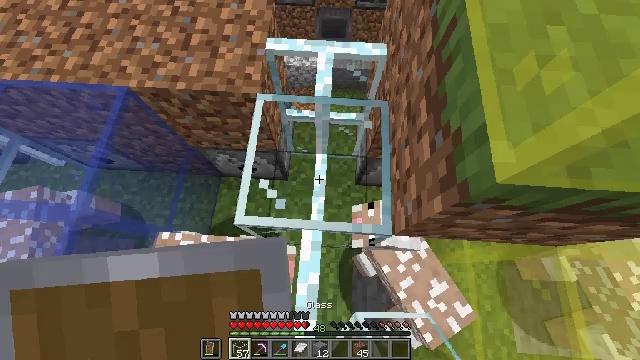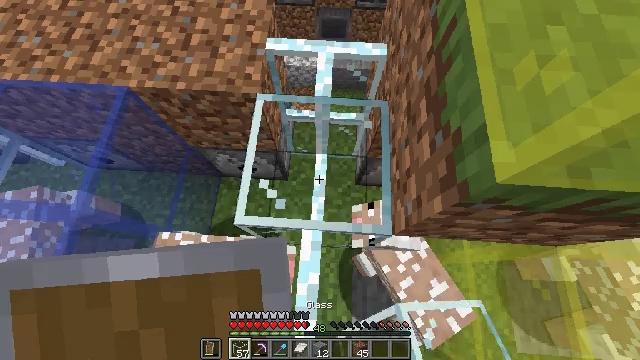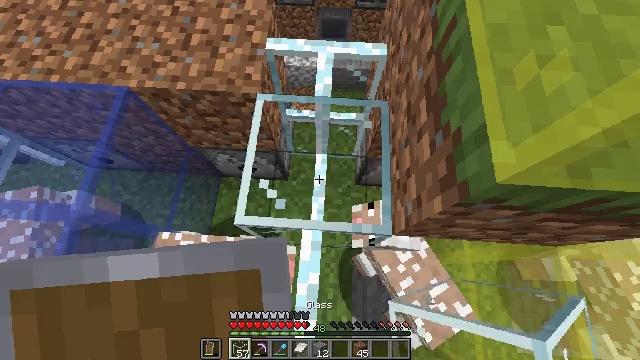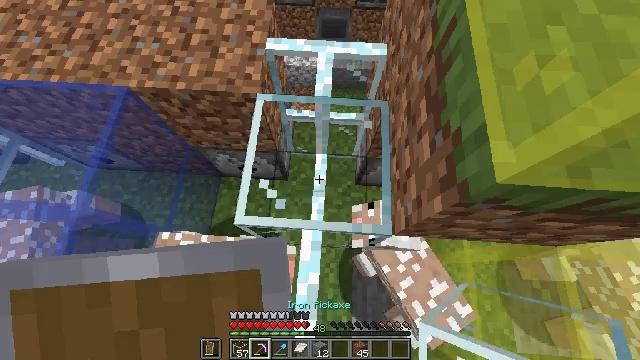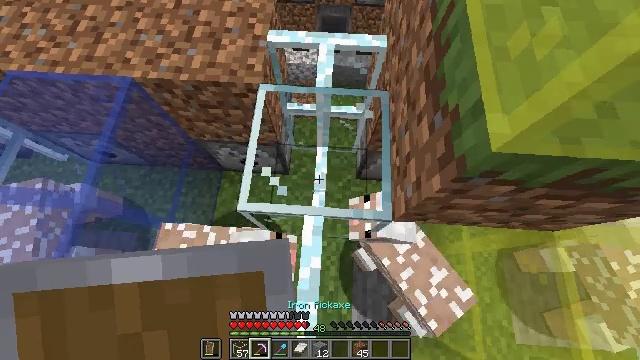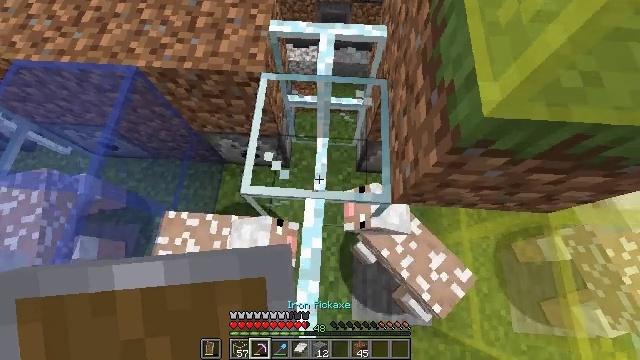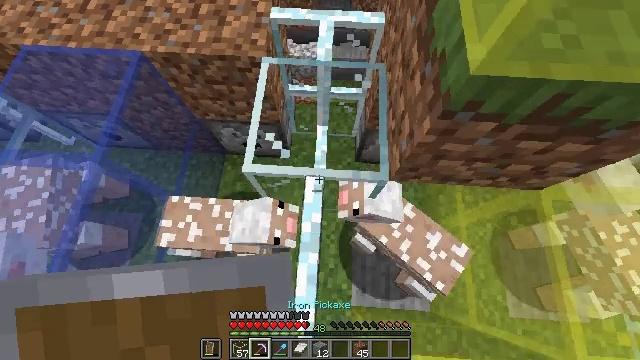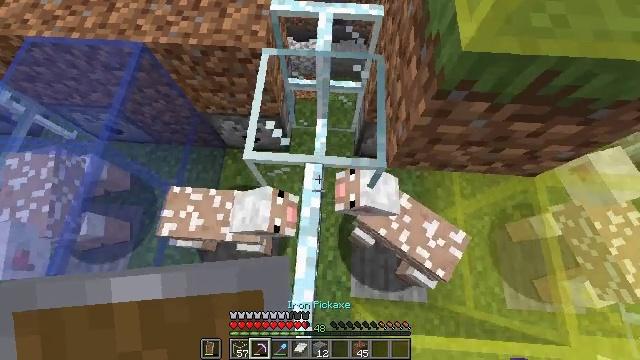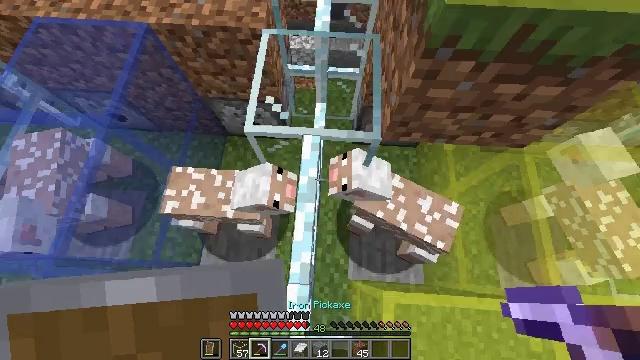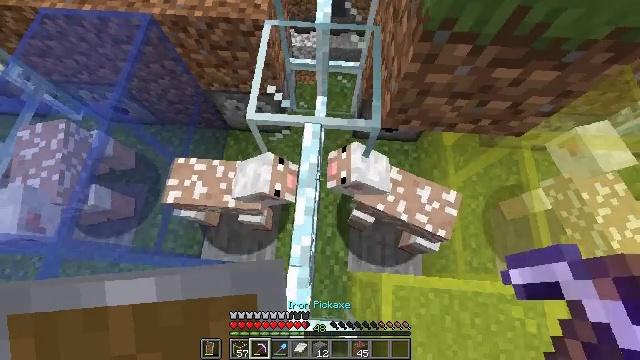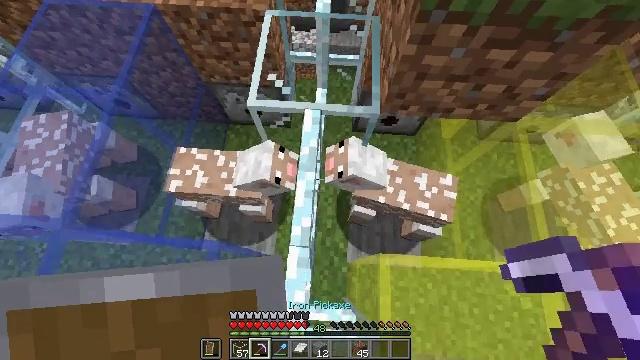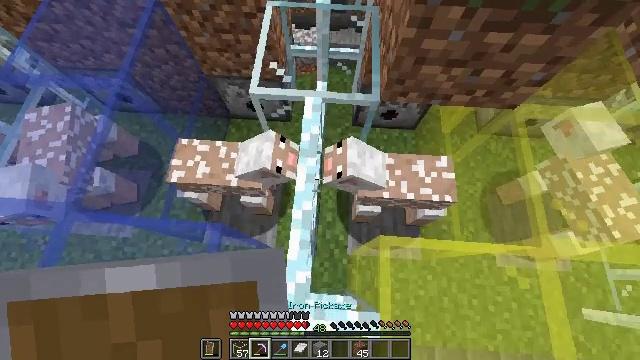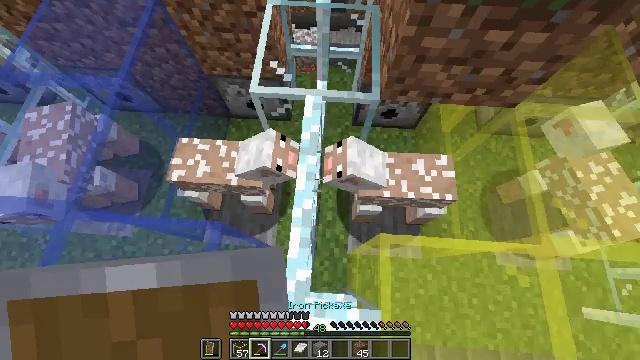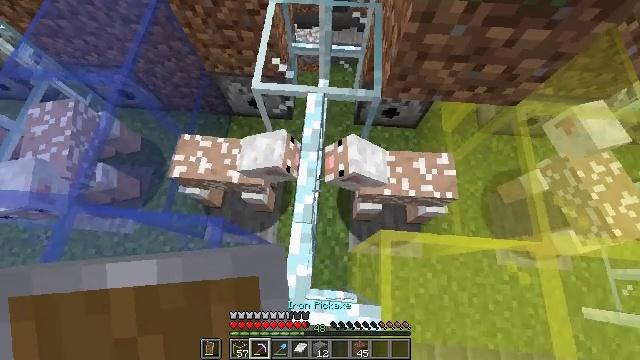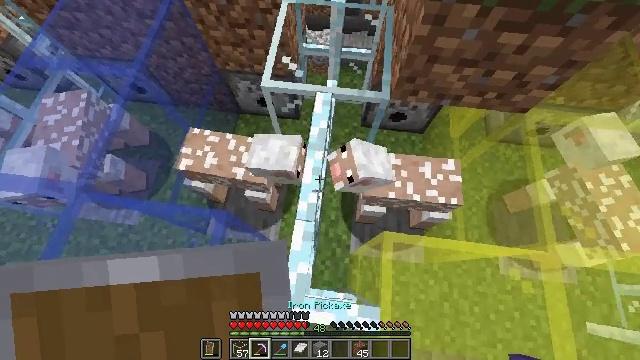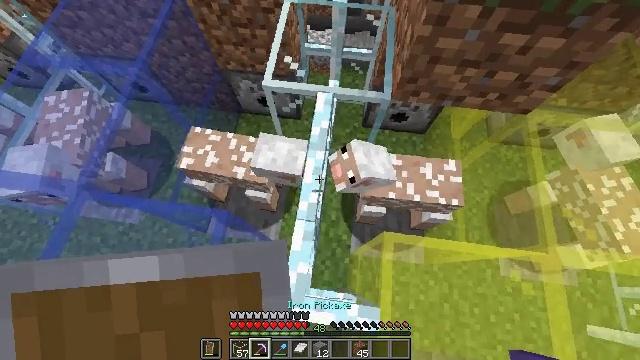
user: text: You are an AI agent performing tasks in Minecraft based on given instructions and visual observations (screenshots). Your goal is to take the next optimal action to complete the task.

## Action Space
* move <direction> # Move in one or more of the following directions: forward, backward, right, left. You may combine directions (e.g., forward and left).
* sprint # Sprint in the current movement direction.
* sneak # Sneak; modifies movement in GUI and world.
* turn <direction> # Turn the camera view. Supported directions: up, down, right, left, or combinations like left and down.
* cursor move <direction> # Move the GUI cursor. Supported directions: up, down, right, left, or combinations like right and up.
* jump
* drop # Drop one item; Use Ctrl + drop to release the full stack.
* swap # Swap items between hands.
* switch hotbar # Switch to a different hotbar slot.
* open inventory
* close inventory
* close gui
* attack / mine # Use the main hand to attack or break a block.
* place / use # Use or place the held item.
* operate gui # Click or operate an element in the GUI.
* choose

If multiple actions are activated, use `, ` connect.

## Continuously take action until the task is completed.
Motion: motion action
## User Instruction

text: Destroy the glass pane to clear a path.
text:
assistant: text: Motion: no_op
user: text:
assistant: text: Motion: no_op
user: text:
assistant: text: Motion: no_op
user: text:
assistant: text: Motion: move back
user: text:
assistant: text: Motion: move back
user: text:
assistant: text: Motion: move back
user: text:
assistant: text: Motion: move back
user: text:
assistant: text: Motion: move back
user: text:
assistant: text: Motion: no_op
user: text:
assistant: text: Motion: no_op
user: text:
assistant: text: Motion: no_op
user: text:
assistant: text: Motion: no_op
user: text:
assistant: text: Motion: no_op
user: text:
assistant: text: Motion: turn left
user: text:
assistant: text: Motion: no_op
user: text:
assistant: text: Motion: turn left
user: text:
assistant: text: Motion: turn left
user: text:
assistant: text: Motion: turn left
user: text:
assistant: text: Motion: no_op
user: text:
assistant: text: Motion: no_op
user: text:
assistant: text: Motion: no_op
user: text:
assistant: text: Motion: attack / mine
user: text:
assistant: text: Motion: attack / mine
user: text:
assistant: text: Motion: attack / mine
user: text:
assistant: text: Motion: attack / mine
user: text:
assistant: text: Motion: attack / mine
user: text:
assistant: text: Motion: attack / mine
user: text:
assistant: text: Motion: attack / mine
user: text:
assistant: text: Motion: attack / mine
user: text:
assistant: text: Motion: attack / mine